Brain MRI, t1w sequence, axial 2D slice.
Patient: age 46, sex F, weight 95 kg, height 1.95 m
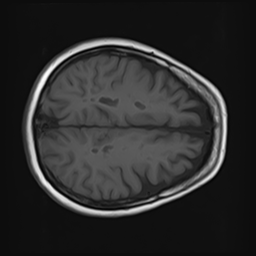